Question: In XML, I given to web view
'''
<WebView
android:id="@+id/wvProgress"
android:layout_width="match_parent"
android:scrollbars="none"
android:layout_height="match_parent" />
'''
In java file,
'''
wvProgress.setVerticalScrollBarEnabled(false);
'''
but, still some vertical scrollbar is not disable and some extra white space is display below web view.

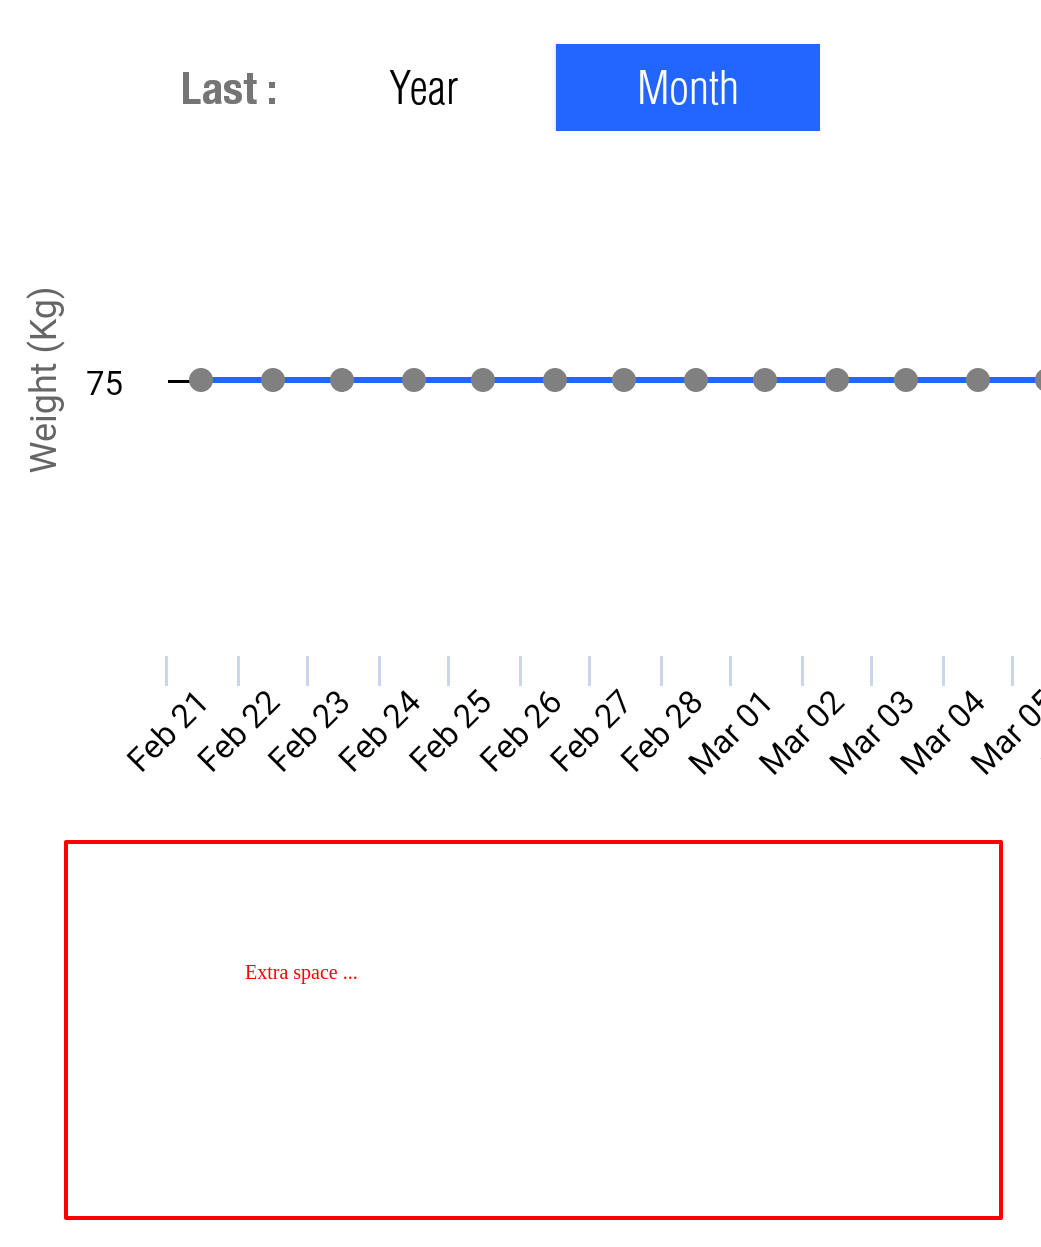
Answer: First, I have which I required.Then . So,I found vertical scrolling is remove and only horizontal scrolling is available.
My Source code show below:-
'''
<FrameLayout
android:layout_width="match_parent"
android:layout_height="match_parent">
<HorizontalScrollView
android:layout_width="match_parent"
android:layout_height="match_parent"
android:scrollbars="none">
<LinearLayout
android:layout_width="match_parent"
android:layout_height="match_parent">
<WebView
android:id="@+id/wvProgress"
android:minHeight="0dp"
android:layout_width="@dimen/_800dp"
android:layout_height="@dimen/_300dp" />
</LinearLayout>
</HorizontalScrollView>
</FrameLayout>
'''